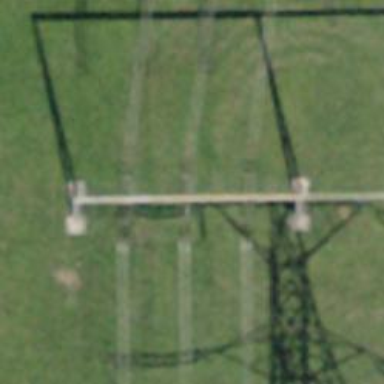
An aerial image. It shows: Insulator used in power equipment.